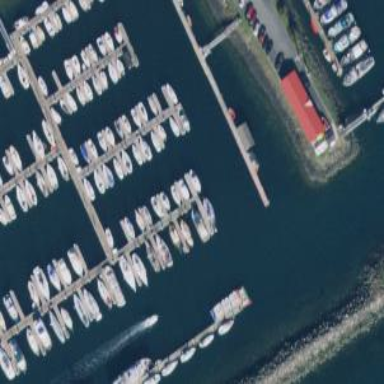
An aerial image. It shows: Man-made pier.